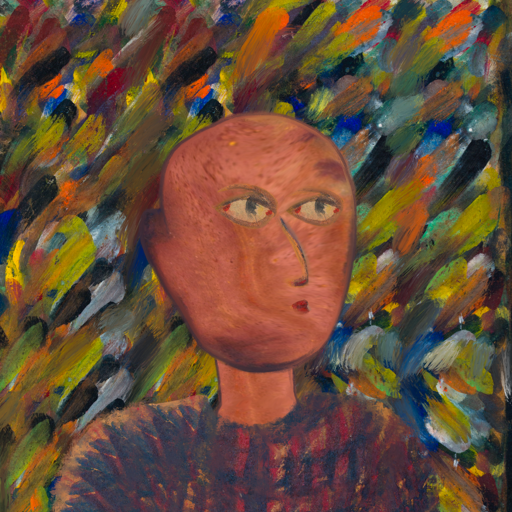
Background: An_Impression, Head And Neck Side: Mother_And_Son_Mother, Face Side: GypsyMother, Bust: In_The_Sun, Hair Side: Blank, Head Accessory: Blank, Second Necklace: Blank, Necklace: Blank, Baby: Blank